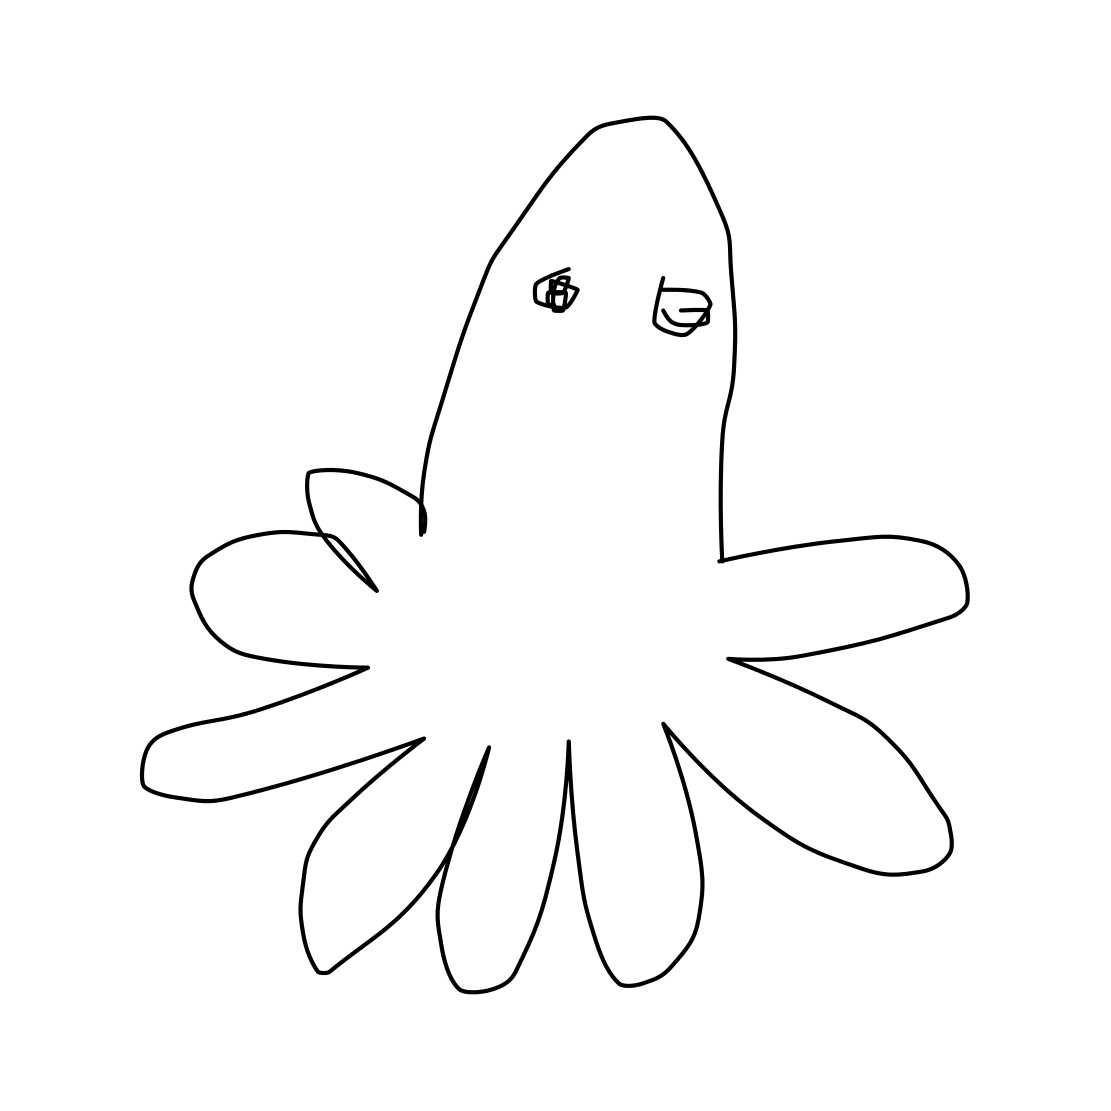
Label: octopus